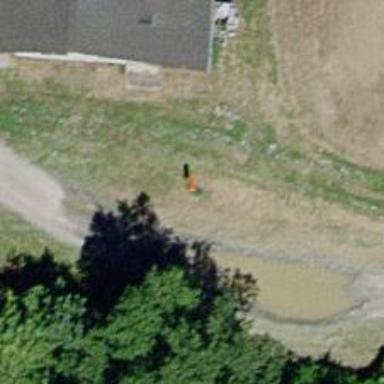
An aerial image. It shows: Pole supporting pipeline marker with roof cover.